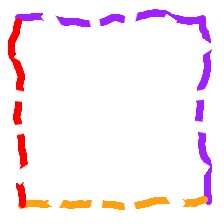
Shape: square